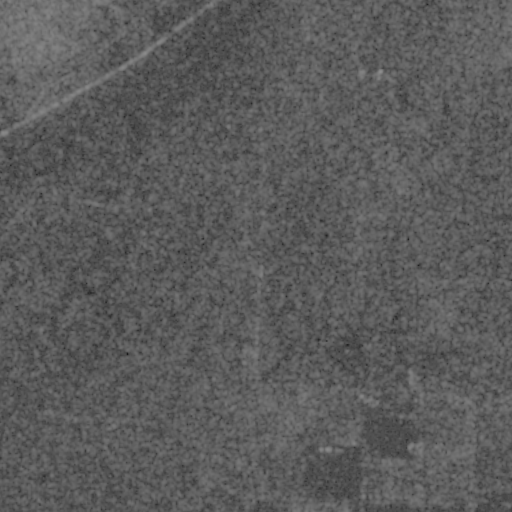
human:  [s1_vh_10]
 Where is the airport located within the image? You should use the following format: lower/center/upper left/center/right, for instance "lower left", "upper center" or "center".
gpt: The airport is located in the lower left of the image.
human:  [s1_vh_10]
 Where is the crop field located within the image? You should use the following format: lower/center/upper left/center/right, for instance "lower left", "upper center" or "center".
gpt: The crop field is located in the lower right of the image.
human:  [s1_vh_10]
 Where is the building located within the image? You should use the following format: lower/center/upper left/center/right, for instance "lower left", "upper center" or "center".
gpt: The building is located in the upper left of the image.
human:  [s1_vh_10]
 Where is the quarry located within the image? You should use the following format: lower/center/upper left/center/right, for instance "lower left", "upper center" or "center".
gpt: There is no quarry in the image.

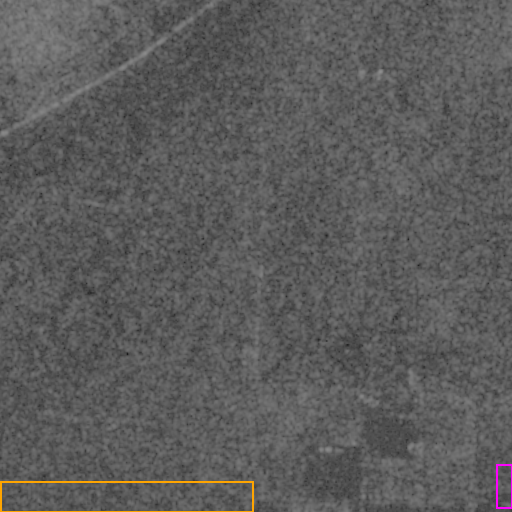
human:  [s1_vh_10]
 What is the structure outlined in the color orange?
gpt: The structure outlined in orange is an airport.
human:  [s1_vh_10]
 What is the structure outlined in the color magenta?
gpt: The structure outlined in magenta is a crop field.
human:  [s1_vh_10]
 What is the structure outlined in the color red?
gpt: There is no red outline.